Question: Thank you for the help. Solution <URL>.
I have made a google sheet to describe the issue I am facing linked here (<URL>.
I will also describe in words, below, the problem I am facing, along with the solutions I have tried.

The data of column A are random single-digit (0-9). I would like column B to show the most recent even number from column A, but only up to a specific row. That specific row is the row corresponding to the row of the cell in column B. In other words, in cell B7, I want to find the most recently entered even number of column A, specifically only on the range A2:A7 (A1 contains a column header).
This is actually a pretty simple formula, and I can get the desired outputs by simply checking if the value in a cell in column A is even and then returning the value of that cell if it is, or the output of the cell above if it isn't. So the formula would look something like: '=IF(ISEVEN(A7),A7,B6)'
However, my problem is that the length of the data in column A will be growing as more data are entered, and my current solution of using the fill handle to copy the formula to new cells is inelegant and time-consuming. So my desired solution is to use an array formula entered into the first cell of column B (B2), capable of returning the same value as the other formula. The formula I tried to enter to perform this was the following: '=ARRAYFORMULA(IF(ISEVEN(A2:A),A2:A,INDIRECT(ADDRESS(ROW(A2:A)-1,2))))'
However, as some of my previous work with arrays has taught me, not all formulas iterate as expected down the array. The formula seems to be able to return the correct output on lines which are already even, but it is unable to return the expected most-recently entered even number for all the other lines. It appears that the formula is not able to appropriately interpret the 'value_if_false' argument of the 'IF' formula.
I'm a little new to scripting, so I'm still trying to learn, but I also tried to dabble around with custom functions to no avail. I'm still wet behind the ears when it comes to coding, which is why I've been so lenient on the built-in formulas of Google Sheets, but I fear I may have reached the limit of what Sheets formulas can do.
I am open to trying new approaches, but my only real constraint is that I would really like for this to be a one-touch (or even better no-touch) solution, hope that's not too far beyond the scope of this issue. Any assistance would be much appreciated.
After rubber-ducking the problem here, I went back and tried to use the 'OFFSET' formula, hoping I could get it to play nicely with the array formula. Alas, I was unable, but I thought I should at least post my progress here for reference.
<URL>
Still working at it!
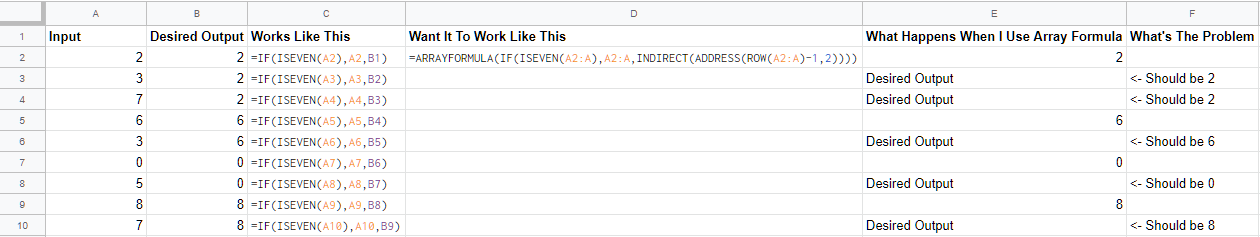
Answer: Doing a vlookup on the row number seems to work for me
'''
=ArrayFormula(if(A2:A="","",vlookup(row(A2:A),{if(iseven(A2:A),row(A2:A)),A2:A},2)))
'''
<URL>
Note: if there are no even numbers in range for some rows, it will produce #N/A for those rows.